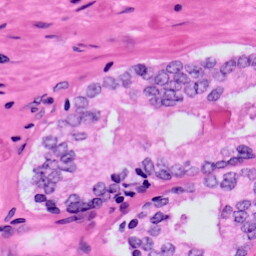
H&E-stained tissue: Prostate